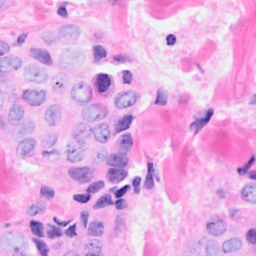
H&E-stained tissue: Breast